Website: home-depot
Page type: customer-info-address
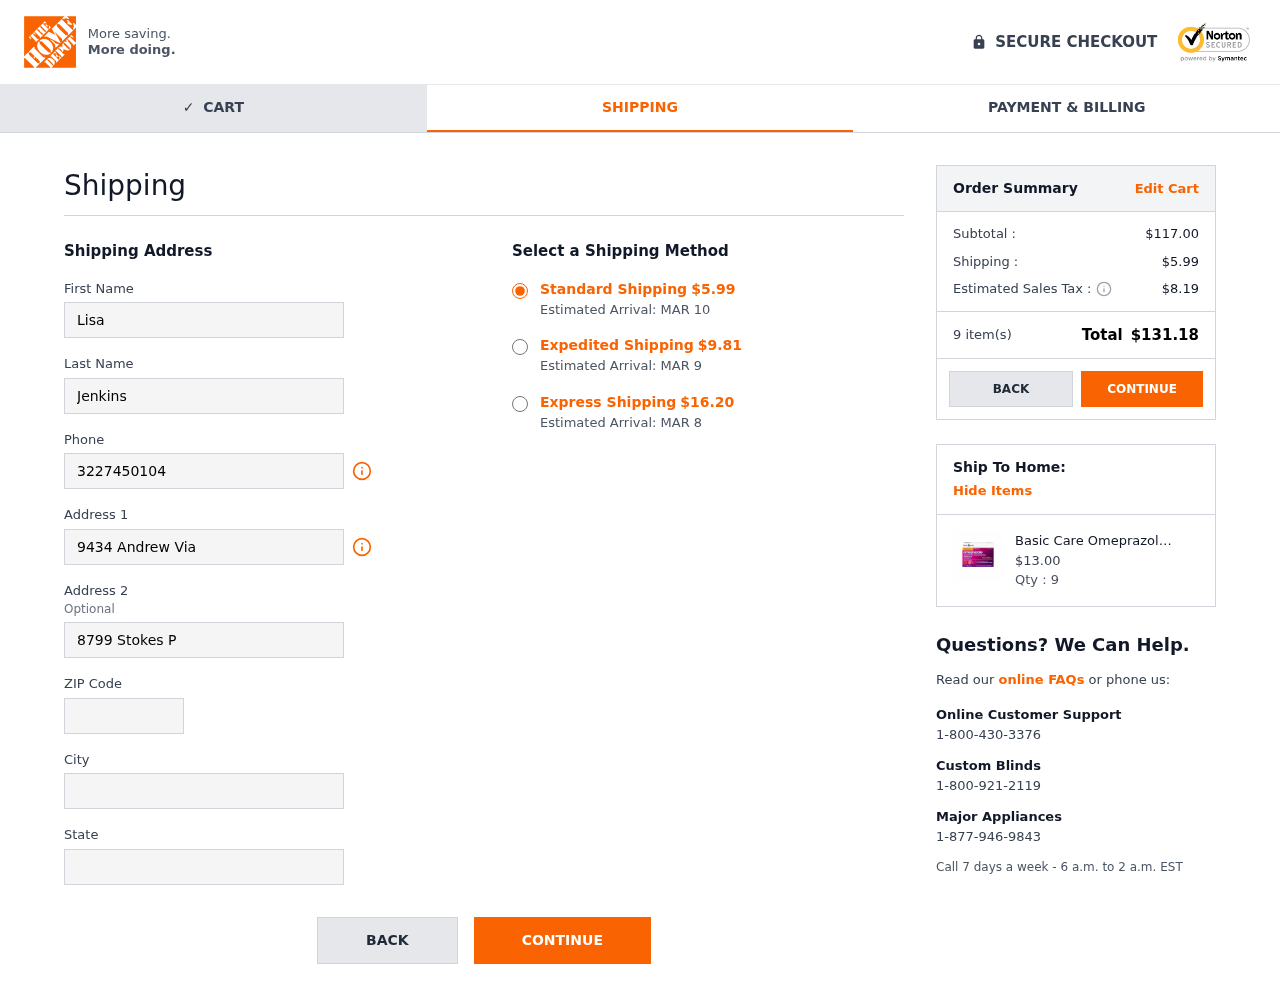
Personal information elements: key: PII_CITY
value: Port Anthonyfort
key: PII_FIRSTNAME
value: Lisa
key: PII_LASTNAME
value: Jenkins
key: PII_PHONE
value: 3227450104
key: PII_POSTCODE
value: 54577
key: PII_STATE
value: Minnesota
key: PII_STREET
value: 9434 Andrew Via
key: PII_STREET2
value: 8799 Stokes Pines
Product elements: key: PRODUCT1_NAME
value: Basic Care Omeprazole Orally Disintegrating Tablets, Strawberry Flavor, 14 Count
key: PRODUCT1_PRICE
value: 13
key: PRODUCT1_QUANTITY
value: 9
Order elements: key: ORDER_SHIPPING_COST
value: $5.99
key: ORDER_DELIVERY_DATE
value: Estimated Arrival: MAR 10
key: ORDER_SHIPPING_COST_EXPEDITED
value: $9.81
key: ORDER_DELIVERY_DATE_EXPEDITED
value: Estimated Arrival: MAR 9
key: ORDER_SHIPPING_COST_EXPRESS
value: $16.20
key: ORDER_DELIVERY_DATE_EXPRESS
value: Estimated Arrival: MAR 8
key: ORDER_SUBTOTAL
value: $117.00
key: ORDER_TAX
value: $8.19
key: ORDER_NUM_ITEMS
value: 9 item(s)
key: ORDER_TOTAL
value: $131.18